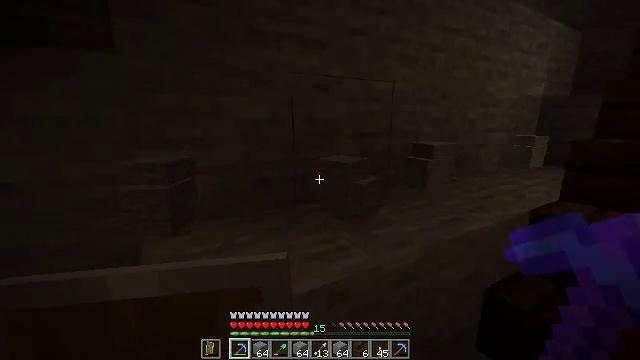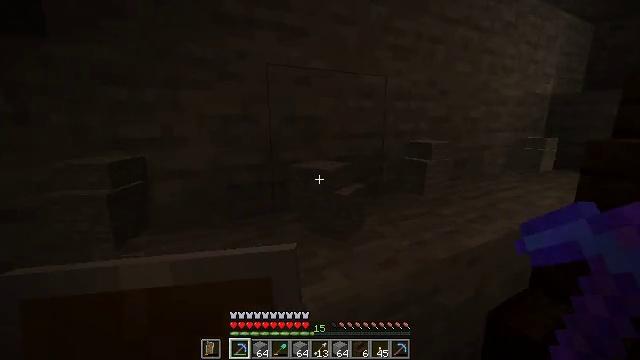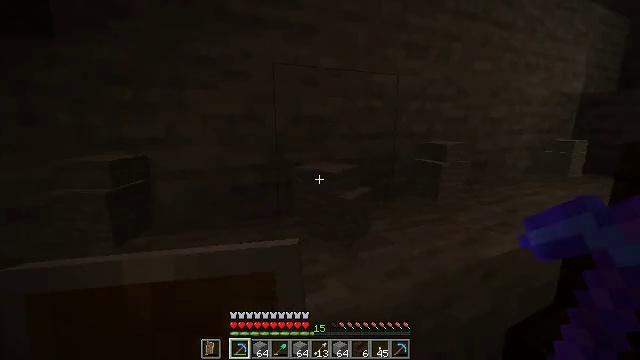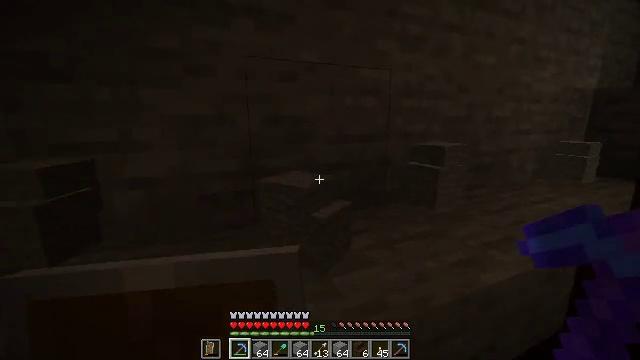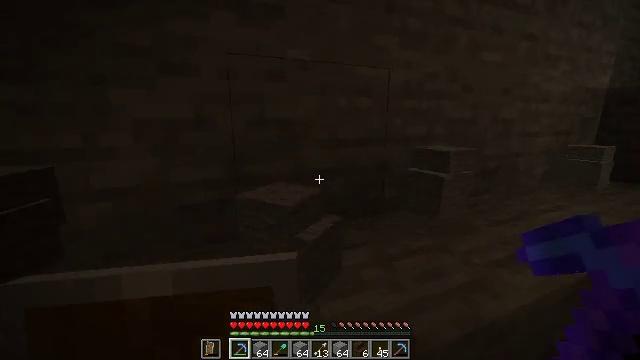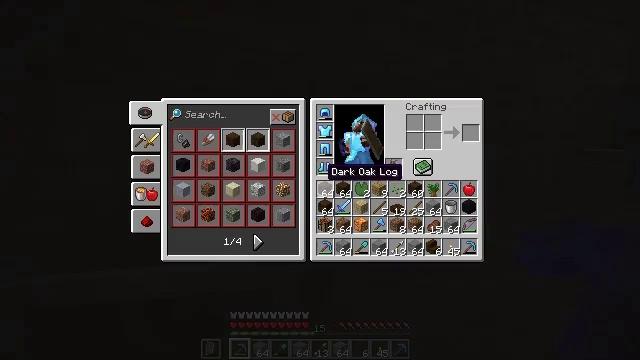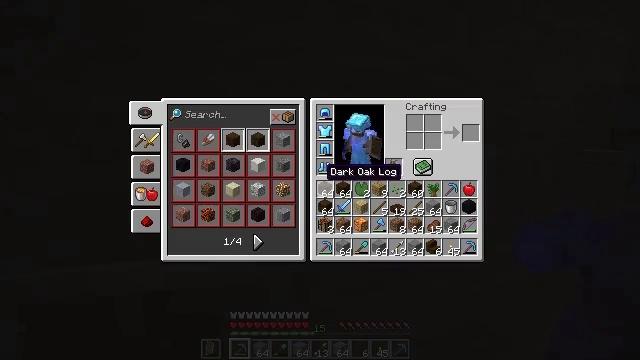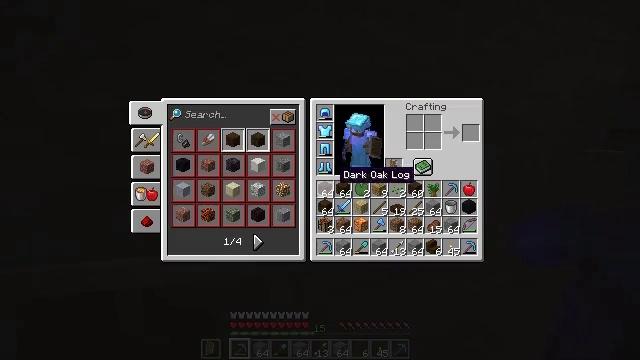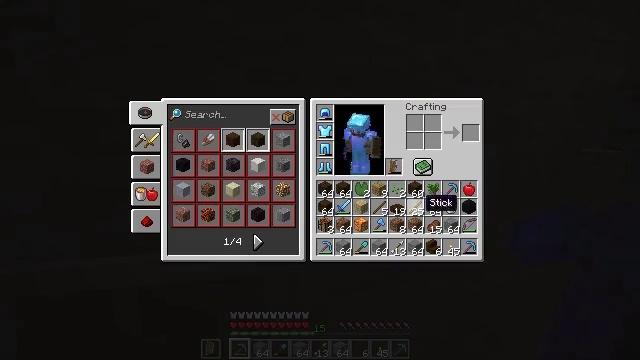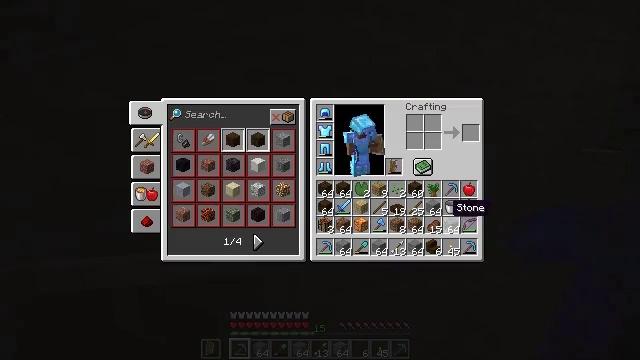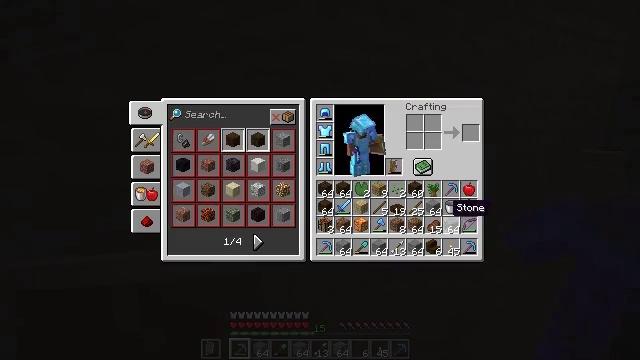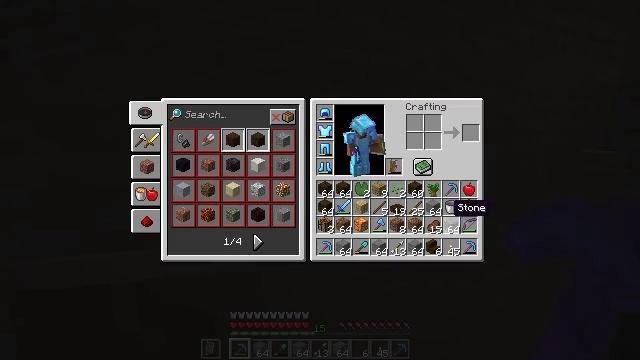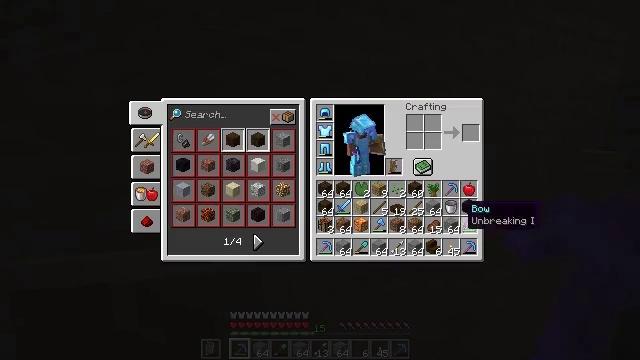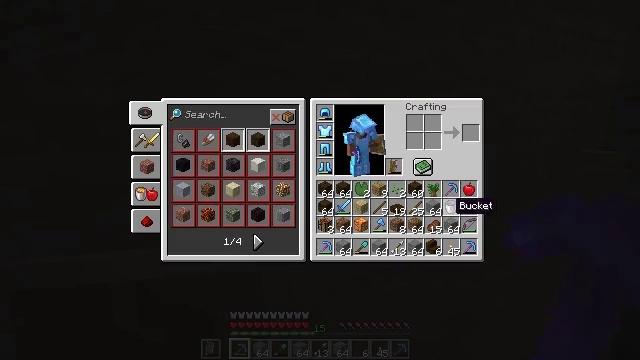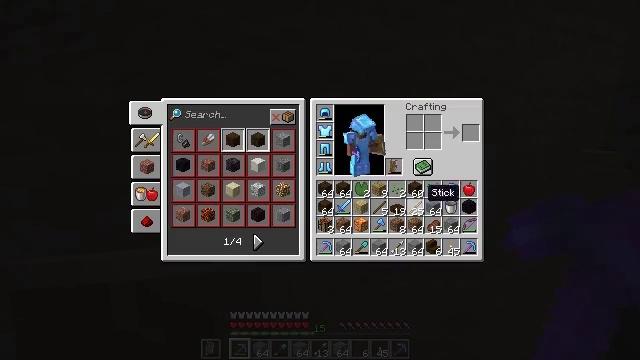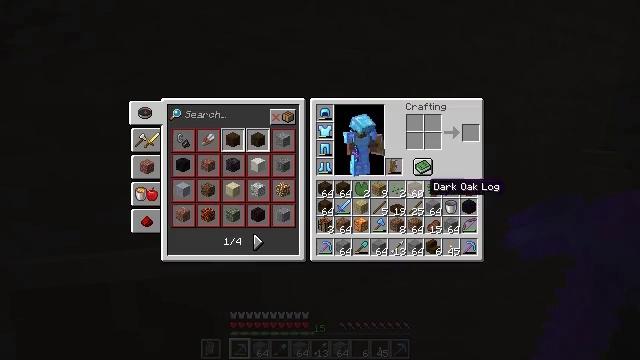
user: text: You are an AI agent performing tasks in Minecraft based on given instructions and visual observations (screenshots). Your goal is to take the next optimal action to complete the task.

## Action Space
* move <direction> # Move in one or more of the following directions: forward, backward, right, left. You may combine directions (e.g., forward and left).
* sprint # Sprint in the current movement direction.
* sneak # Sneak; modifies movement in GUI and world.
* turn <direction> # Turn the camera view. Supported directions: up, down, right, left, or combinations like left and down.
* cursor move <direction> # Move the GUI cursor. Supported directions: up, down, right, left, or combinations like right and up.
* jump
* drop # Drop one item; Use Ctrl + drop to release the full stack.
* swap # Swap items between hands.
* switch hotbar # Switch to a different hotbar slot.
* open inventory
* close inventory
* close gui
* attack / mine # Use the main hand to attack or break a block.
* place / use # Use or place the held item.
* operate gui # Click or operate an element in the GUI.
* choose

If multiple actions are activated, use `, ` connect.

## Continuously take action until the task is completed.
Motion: motion action
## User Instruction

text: Remove a dark oak sapling from the inventory.
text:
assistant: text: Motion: move forward and move right
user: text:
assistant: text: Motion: move forward and move right, turn left
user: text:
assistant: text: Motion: move forward, turn left
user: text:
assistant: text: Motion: move forward
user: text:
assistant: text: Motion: open inventory
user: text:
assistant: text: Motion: open inventory
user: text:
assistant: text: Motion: cursor move right, open inventory
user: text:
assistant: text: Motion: cursor move right and down
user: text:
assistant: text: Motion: cursor move right
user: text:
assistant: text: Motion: no_op
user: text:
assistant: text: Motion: no_op
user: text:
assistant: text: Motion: cursor move right
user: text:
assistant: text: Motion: cursor move left
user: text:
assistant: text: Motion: cursor move left and up
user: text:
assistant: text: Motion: no_op
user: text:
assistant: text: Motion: cursor move right
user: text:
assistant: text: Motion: no_op
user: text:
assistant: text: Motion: no_op
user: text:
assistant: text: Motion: operate gui
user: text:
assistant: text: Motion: cursor move right and down, operate gui
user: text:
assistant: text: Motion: cursor move right
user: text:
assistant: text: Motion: cursor move right
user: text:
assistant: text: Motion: operate gui
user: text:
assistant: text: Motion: operate gui
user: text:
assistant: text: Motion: no_op
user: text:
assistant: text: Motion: no_op
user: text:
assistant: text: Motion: no_op
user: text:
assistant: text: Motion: no_op
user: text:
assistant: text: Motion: no_op
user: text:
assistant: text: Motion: no_op